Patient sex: M
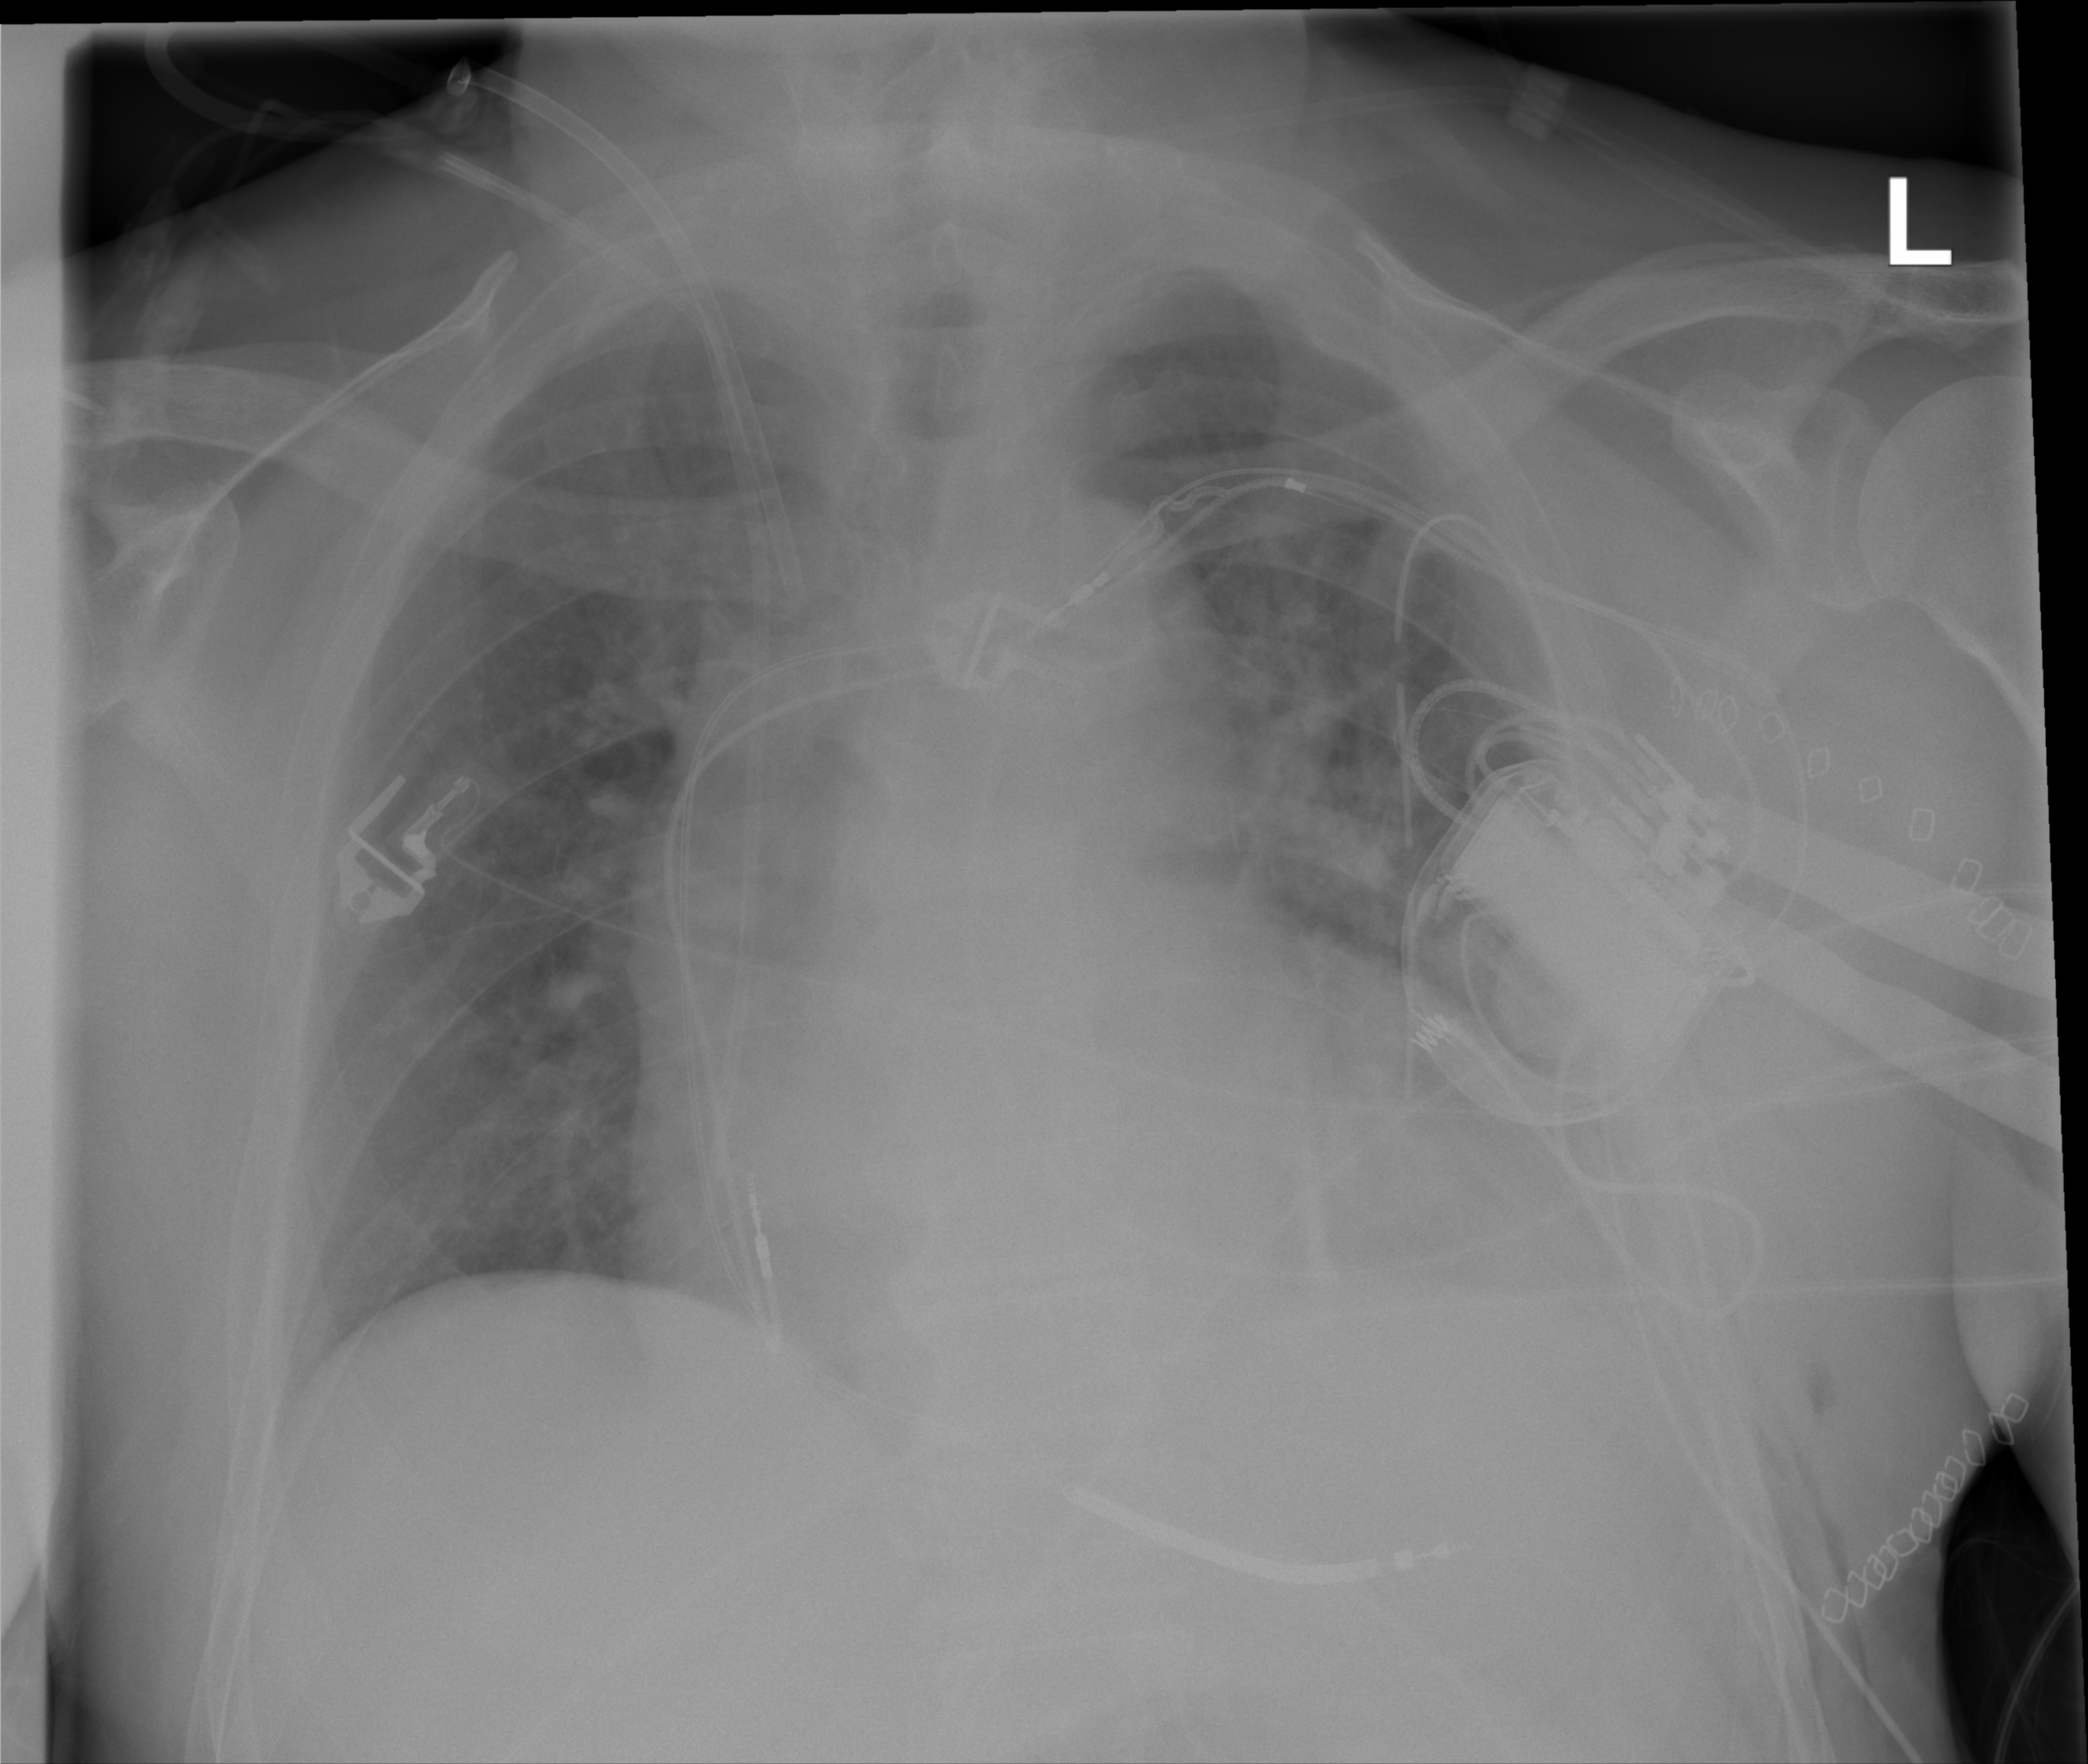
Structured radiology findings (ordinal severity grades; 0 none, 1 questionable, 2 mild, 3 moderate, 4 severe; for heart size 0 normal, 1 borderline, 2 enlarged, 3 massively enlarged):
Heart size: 2
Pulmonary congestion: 2
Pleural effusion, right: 0
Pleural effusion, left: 0
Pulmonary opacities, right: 0
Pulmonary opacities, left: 2
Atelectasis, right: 0
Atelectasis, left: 2